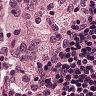
Metastatic tissue present: no